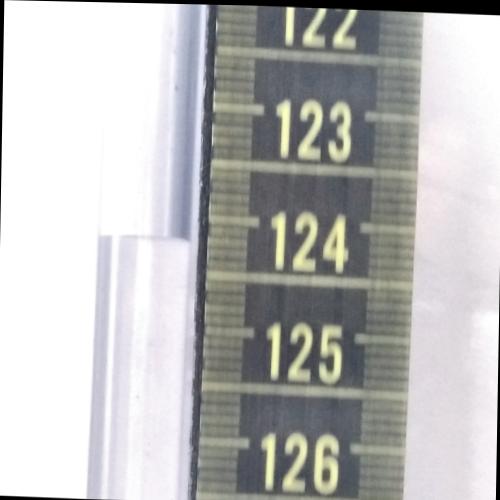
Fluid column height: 124.2 cm